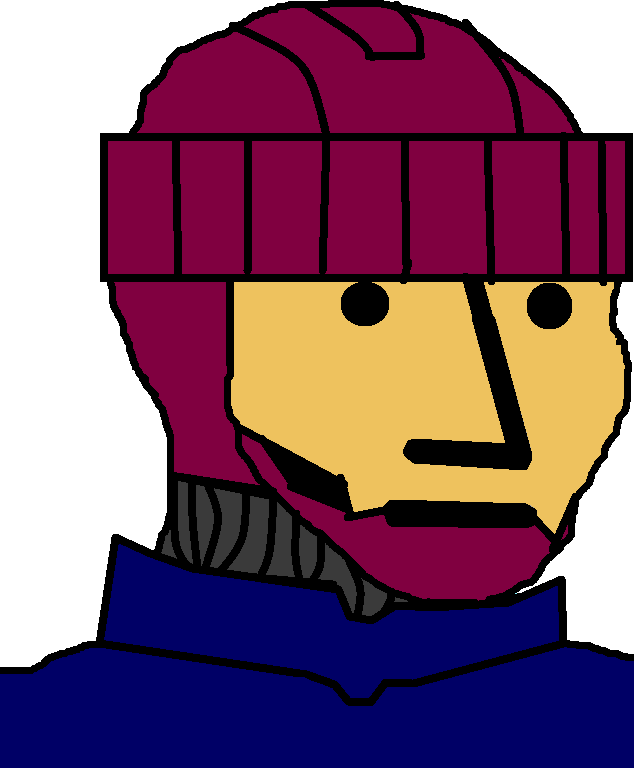
Label: 5_NPC